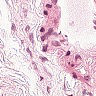
Metastatic tissue present: no